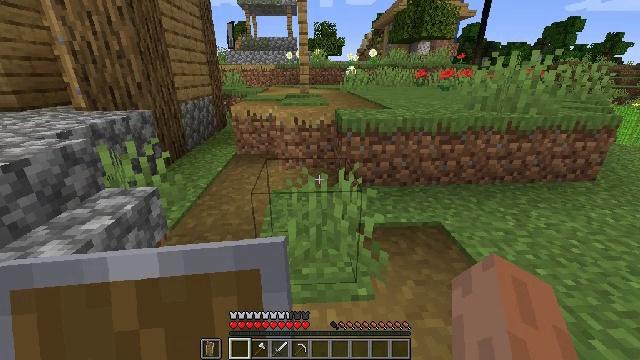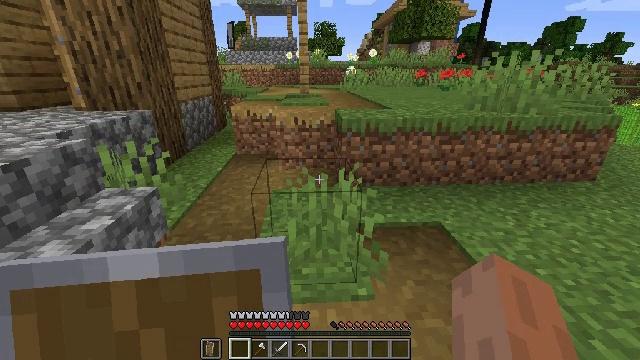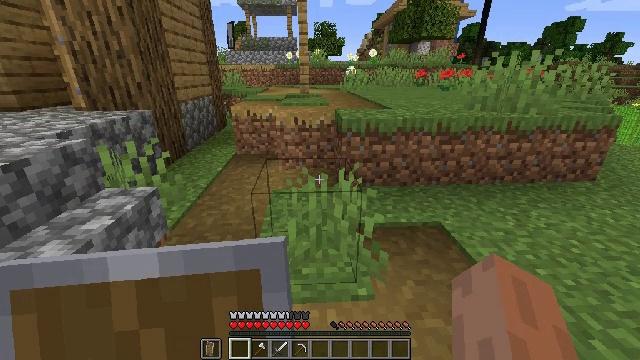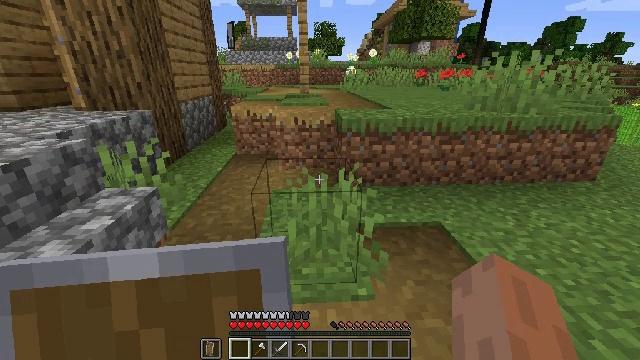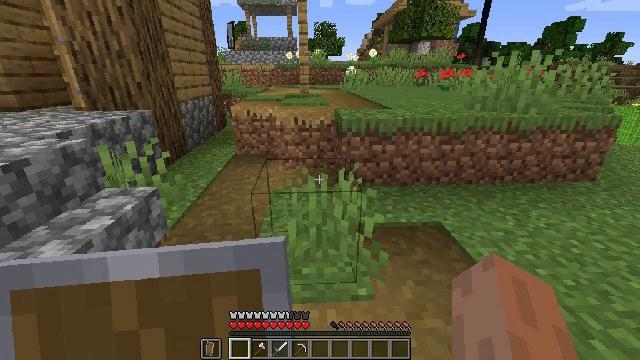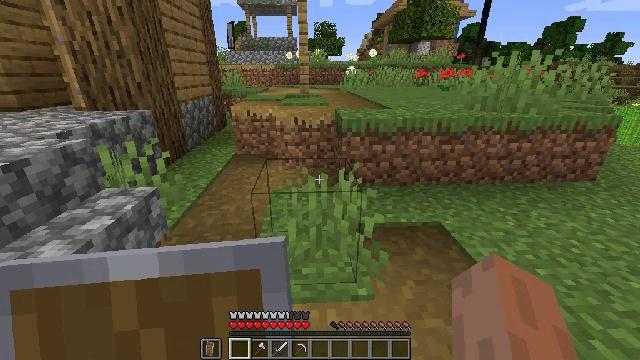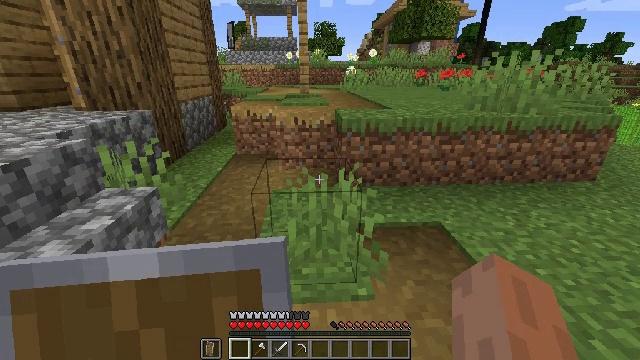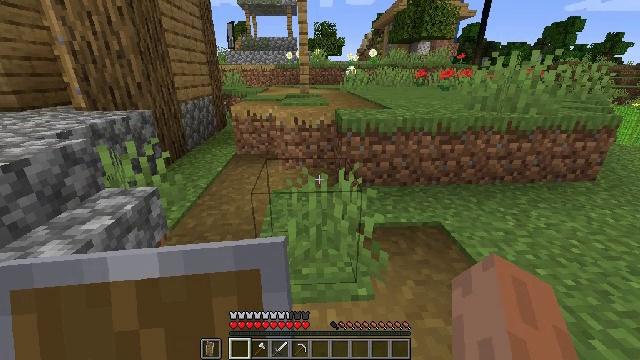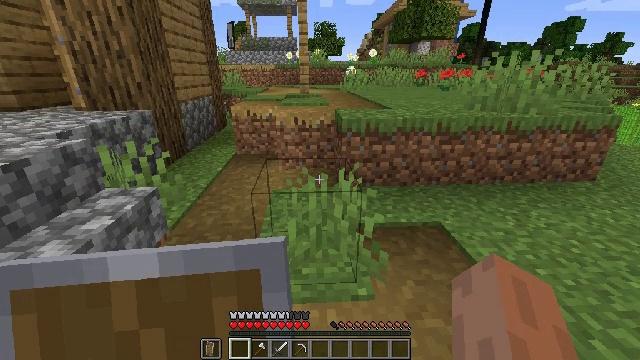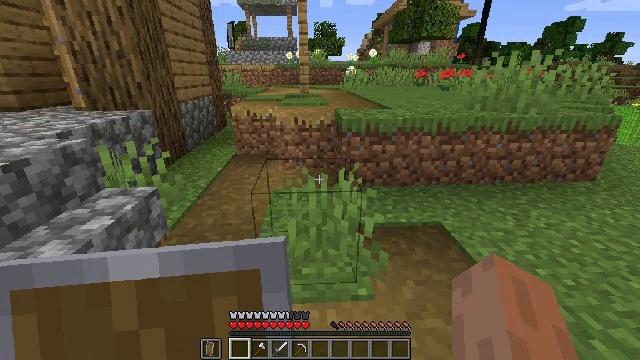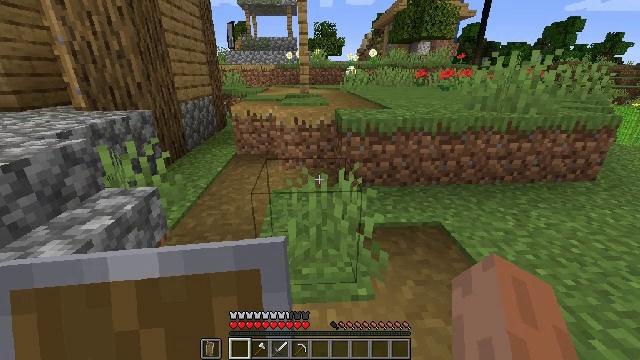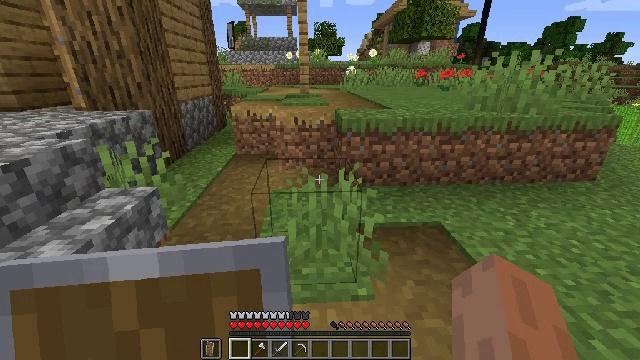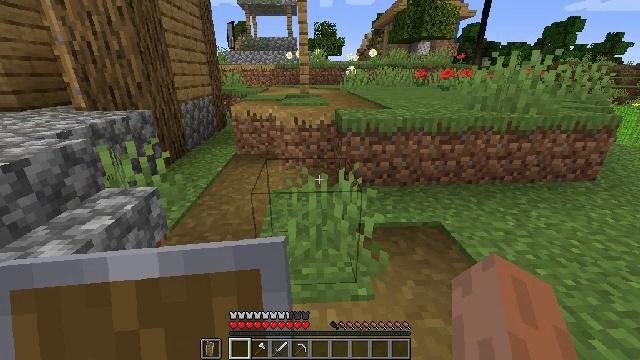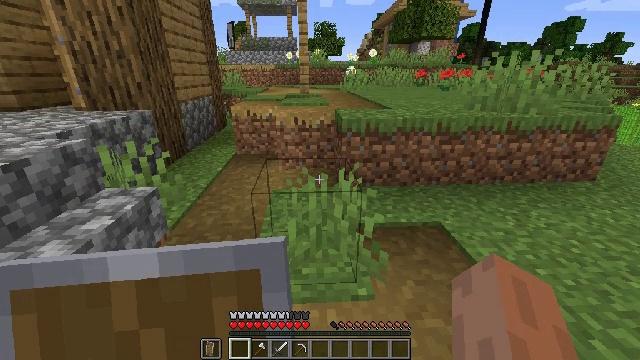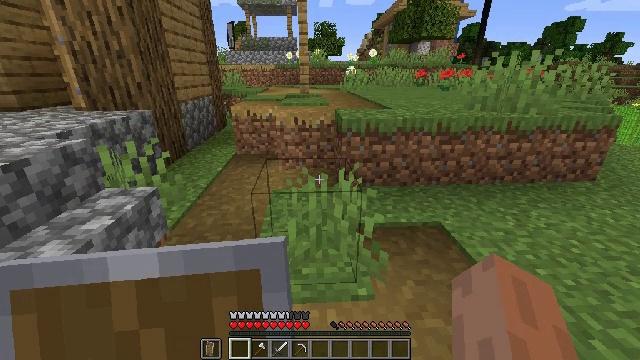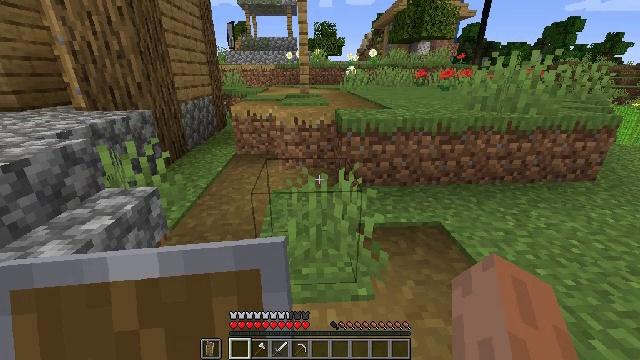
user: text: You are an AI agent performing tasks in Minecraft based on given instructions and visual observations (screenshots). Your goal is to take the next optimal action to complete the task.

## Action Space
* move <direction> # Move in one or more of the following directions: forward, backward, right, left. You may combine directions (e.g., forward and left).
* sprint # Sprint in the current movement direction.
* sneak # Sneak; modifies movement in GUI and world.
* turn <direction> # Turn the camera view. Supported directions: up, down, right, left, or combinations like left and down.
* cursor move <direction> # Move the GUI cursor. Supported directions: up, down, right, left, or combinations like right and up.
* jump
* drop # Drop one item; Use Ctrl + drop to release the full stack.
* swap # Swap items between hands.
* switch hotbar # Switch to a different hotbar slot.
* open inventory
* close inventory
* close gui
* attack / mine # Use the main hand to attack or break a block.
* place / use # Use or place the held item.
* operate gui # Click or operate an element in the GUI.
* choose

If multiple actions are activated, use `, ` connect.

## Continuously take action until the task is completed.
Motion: motion action
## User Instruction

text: craft item air
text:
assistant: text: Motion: no_op
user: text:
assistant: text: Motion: no_op
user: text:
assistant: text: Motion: no_op
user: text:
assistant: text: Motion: no_op
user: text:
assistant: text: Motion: no_op
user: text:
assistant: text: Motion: no_op
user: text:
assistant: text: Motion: no_op
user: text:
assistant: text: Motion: no_op
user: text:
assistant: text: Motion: no_op
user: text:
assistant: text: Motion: no_op
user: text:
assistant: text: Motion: no_op
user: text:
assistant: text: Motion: no_op
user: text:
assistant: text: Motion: no_op
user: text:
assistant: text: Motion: no_op
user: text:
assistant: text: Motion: no_op
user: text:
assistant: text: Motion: no_op
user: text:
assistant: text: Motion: no_op
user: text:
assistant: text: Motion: no_op
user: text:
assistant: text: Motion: no_op
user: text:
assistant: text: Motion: no_op
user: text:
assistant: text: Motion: no_op
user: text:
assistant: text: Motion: no_op
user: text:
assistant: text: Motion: no_op
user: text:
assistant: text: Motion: no_op
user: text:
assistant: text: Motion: no_op
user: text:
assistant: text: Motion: no_op
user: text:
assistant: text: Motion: no_op
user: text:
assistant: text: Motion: no_op
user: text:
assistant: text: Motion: no_op
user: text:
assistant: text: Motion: no_op